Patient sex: M
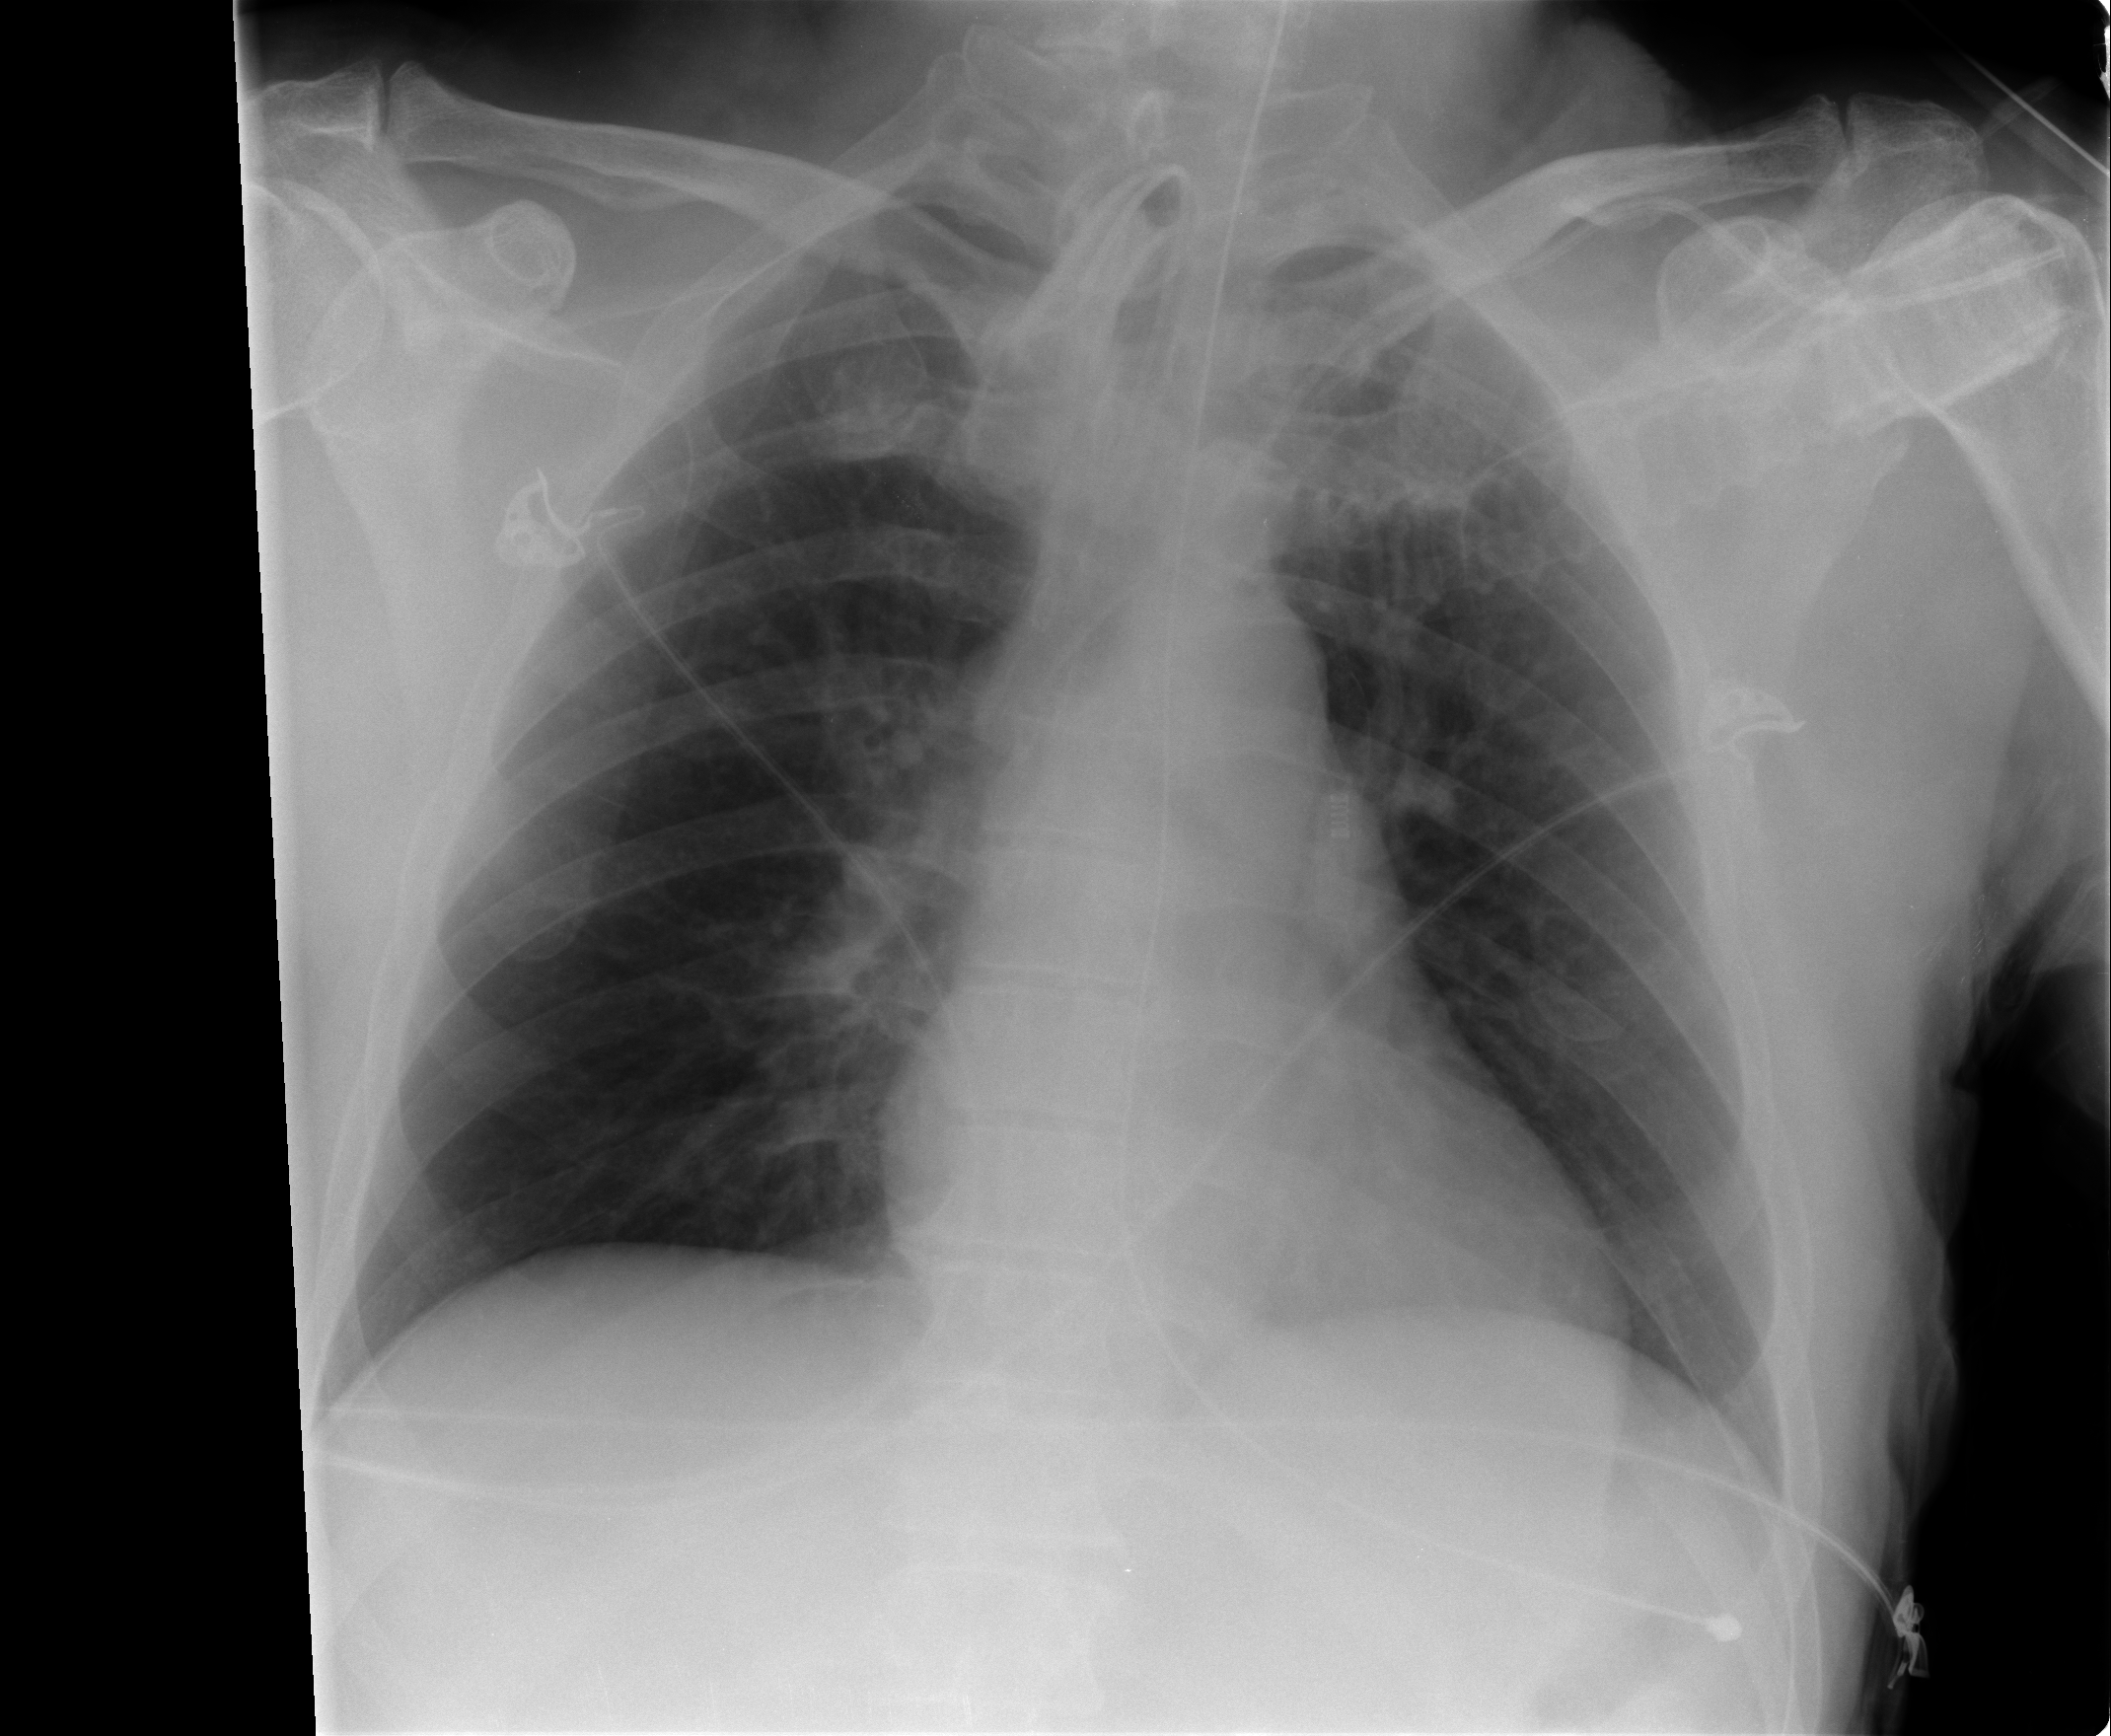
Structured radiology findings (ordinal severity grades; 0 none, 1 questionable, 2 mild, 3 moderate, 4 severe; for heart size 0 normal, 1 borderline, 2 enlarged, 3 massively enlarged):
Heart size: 1
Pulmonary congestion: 0
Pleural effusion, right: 0
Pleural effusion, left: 0
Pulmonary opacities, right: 2
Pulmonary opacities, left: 0
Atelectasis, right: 0
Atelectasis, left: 0